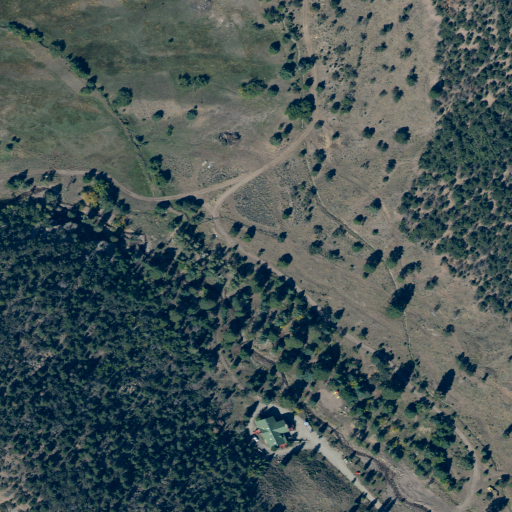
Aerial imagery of valley in Utah named Main Canyon containing evergreen forest, shrub, herbaceous wetlands, and open development